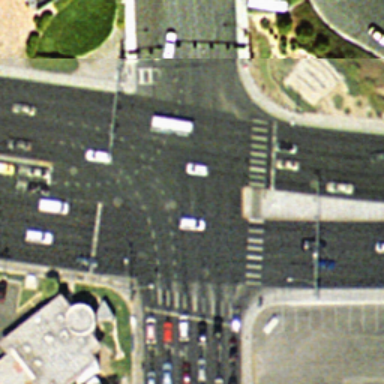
An intersection with many cars on the road .